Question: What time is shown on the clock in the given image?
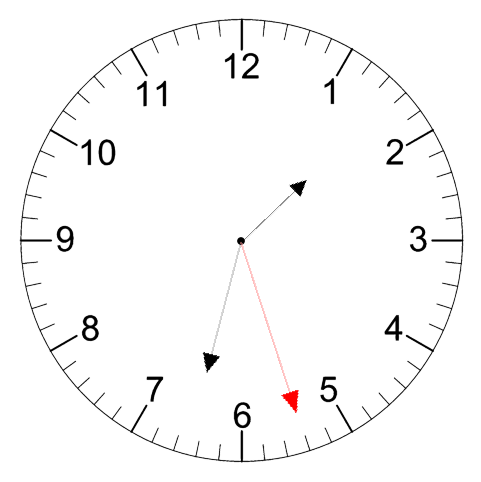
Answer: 01:32:27